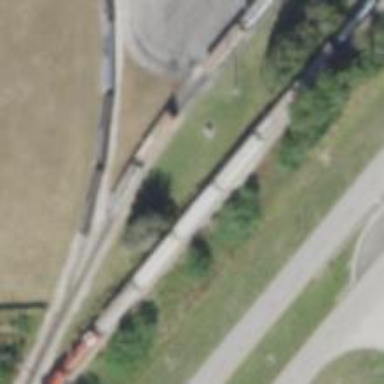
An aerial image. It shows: Railway spur service.